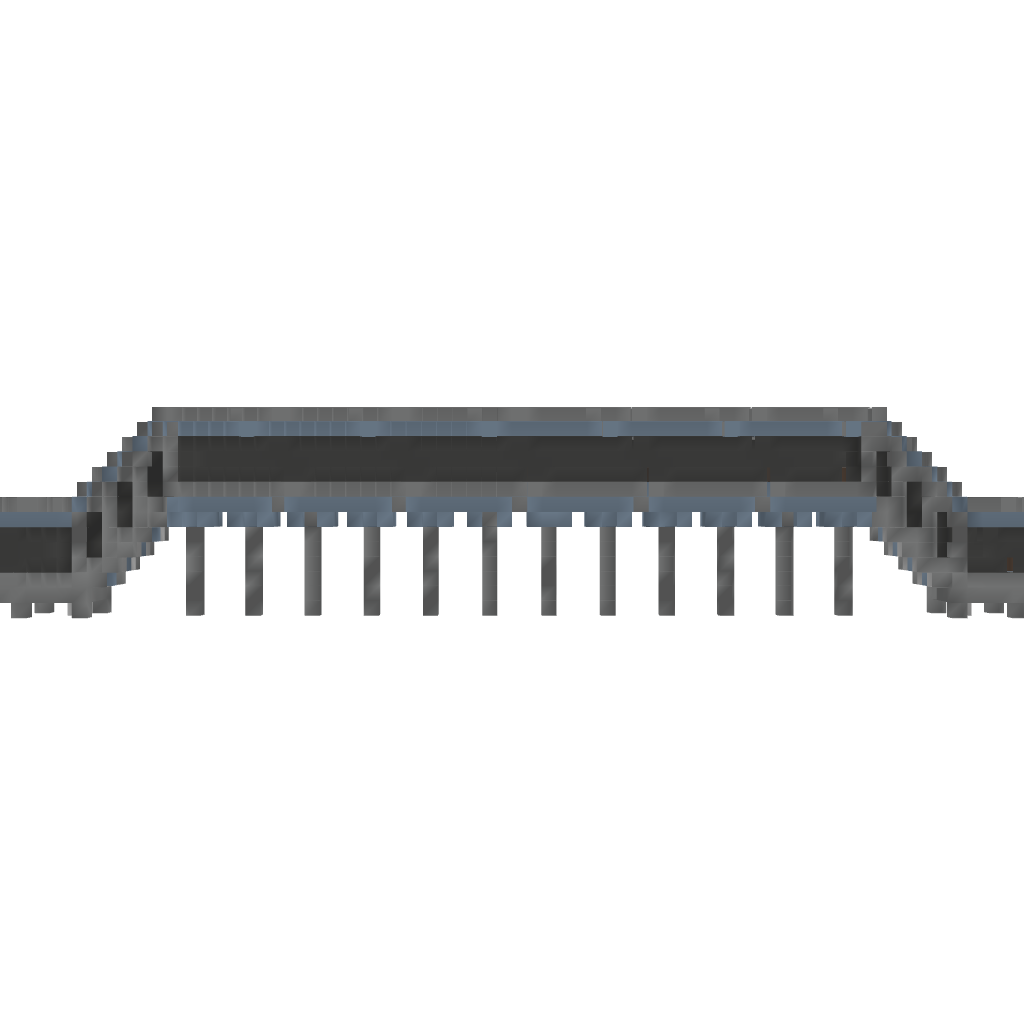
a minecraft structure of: Advanced Minecart Bridge #1